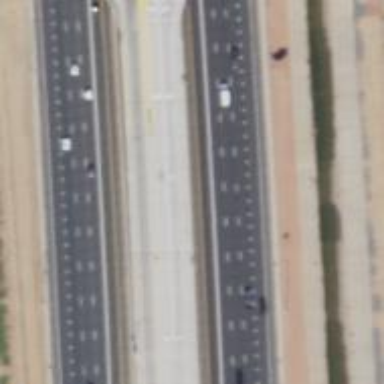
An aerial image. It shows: Motorway link.